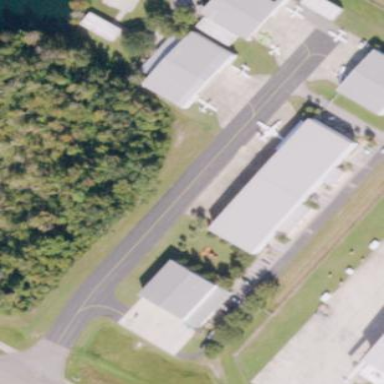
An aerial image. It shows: Hangar building at airport.